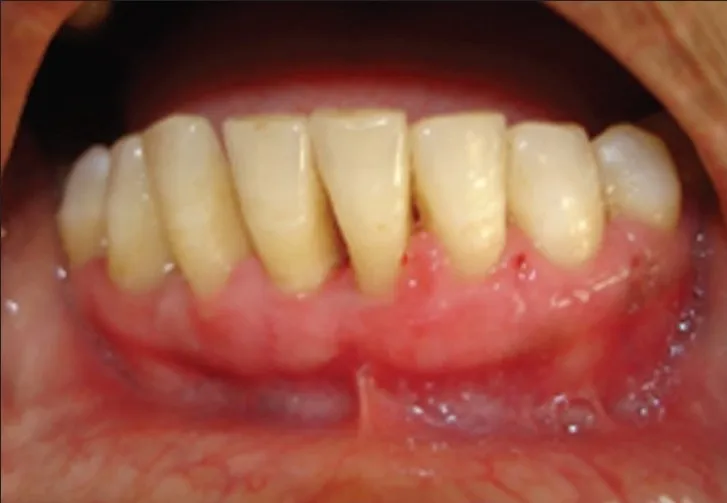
After seven days, case 2, plaque retention below sutures. At the time of suture removal bleeding points are clearly seen at the site of needle insertion.
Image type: medical_photograph (other_medical_photograph)